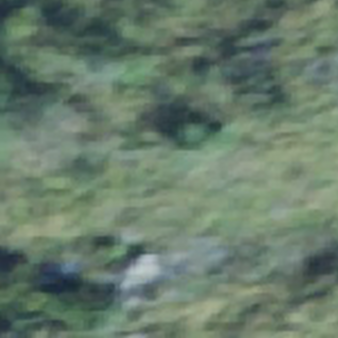
Label: other